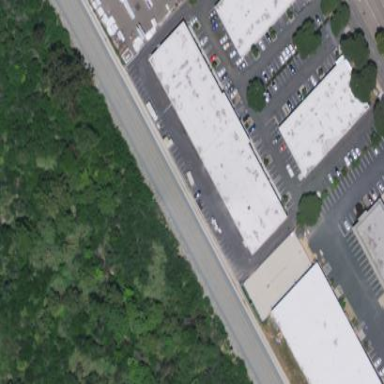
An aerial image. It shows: Industrial building.